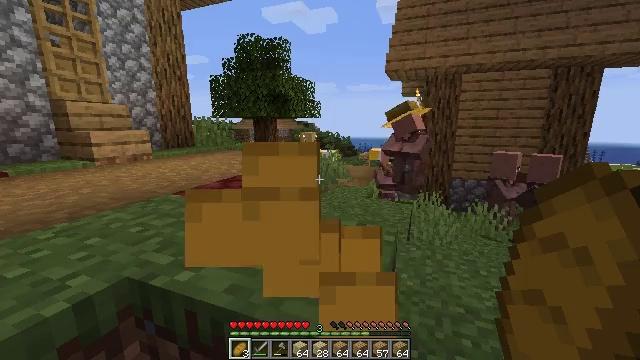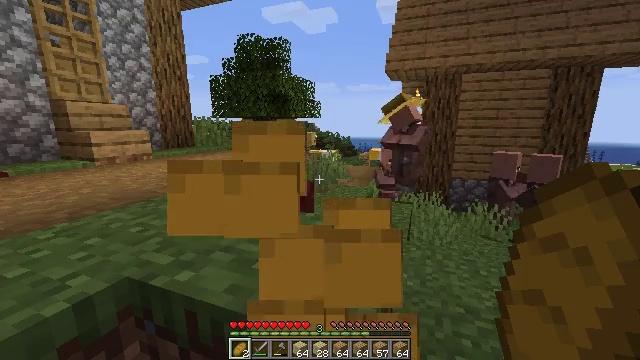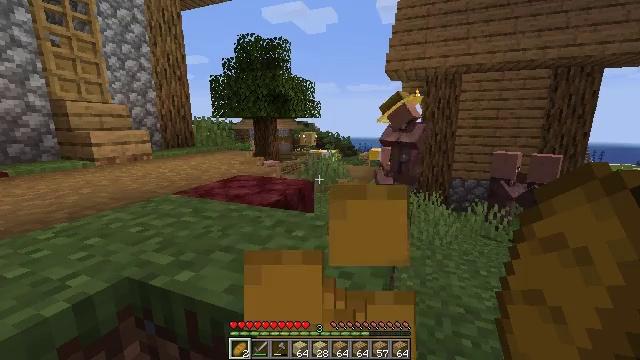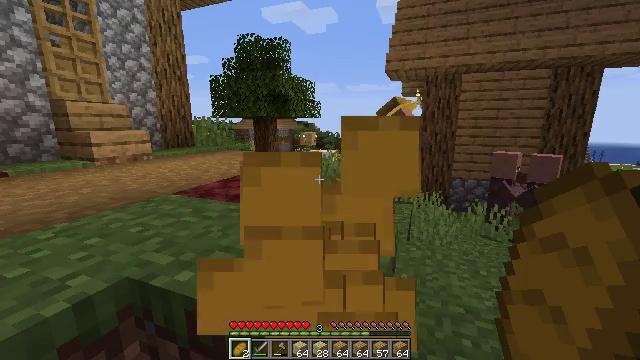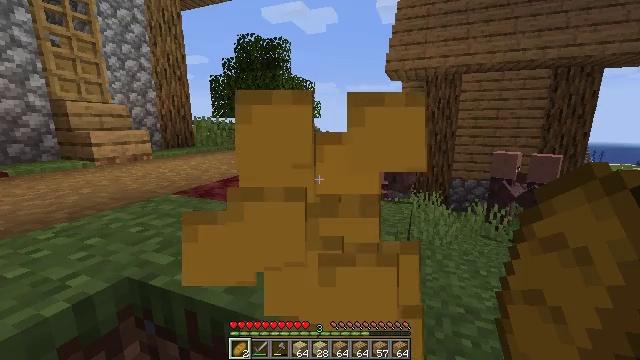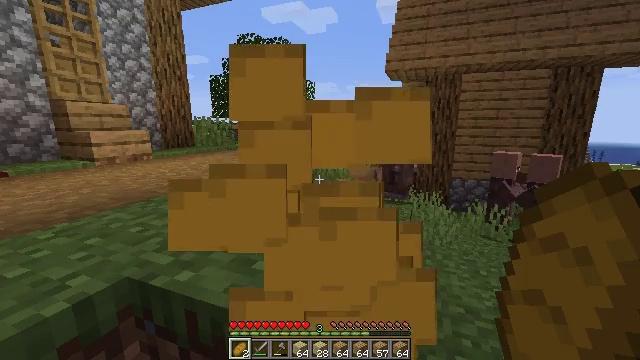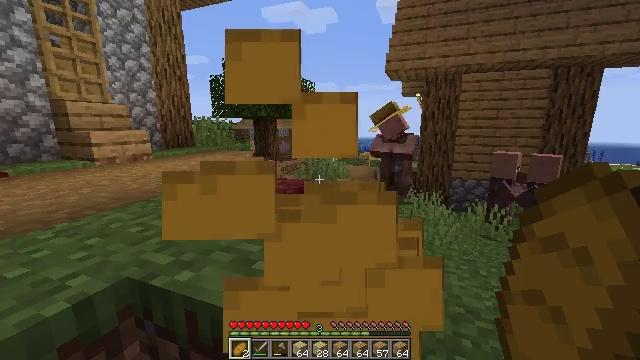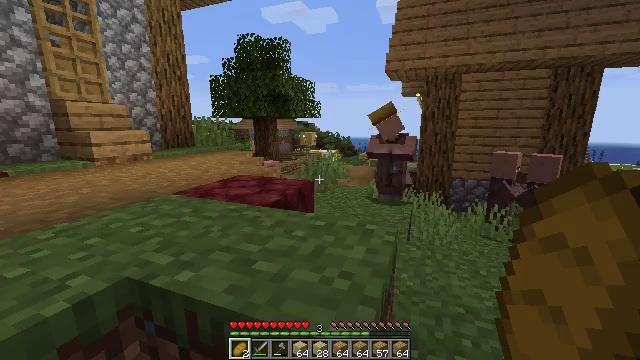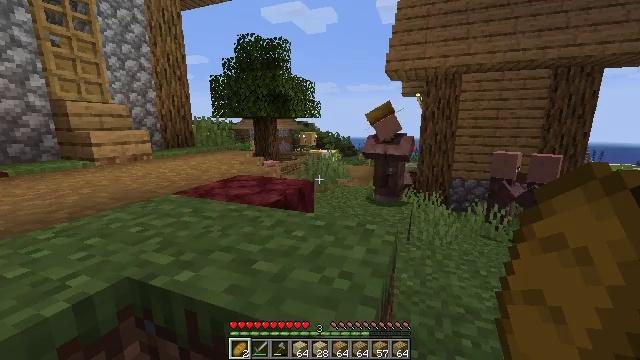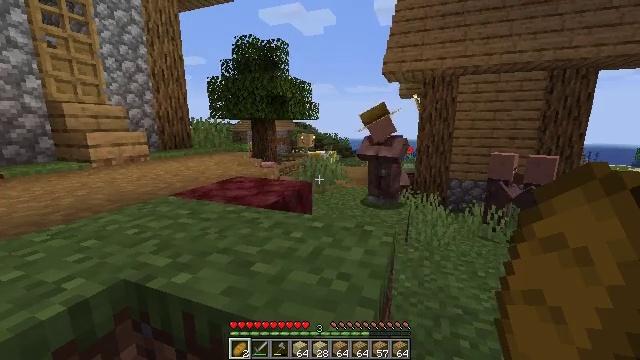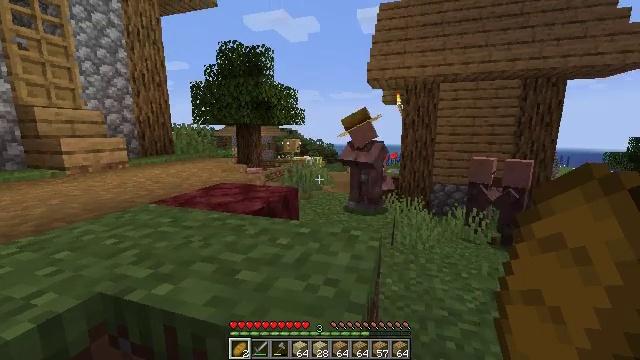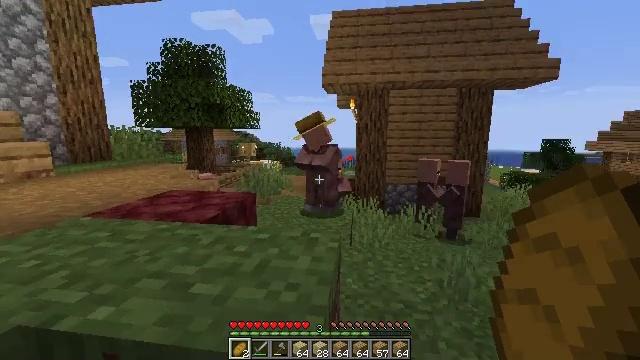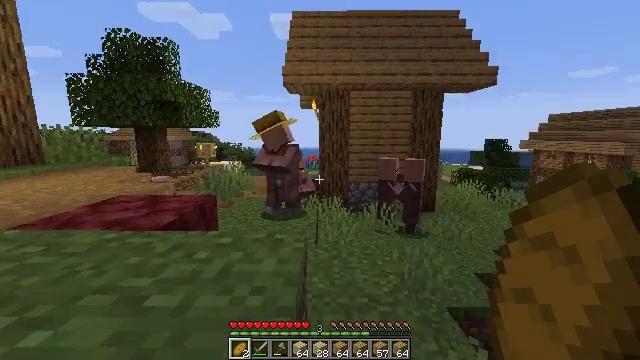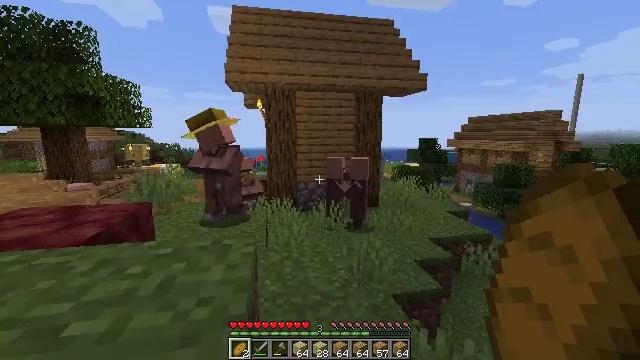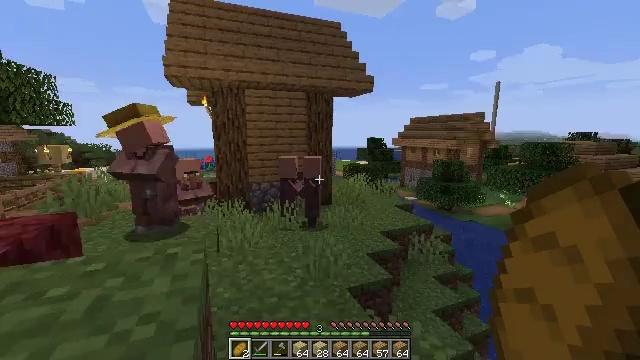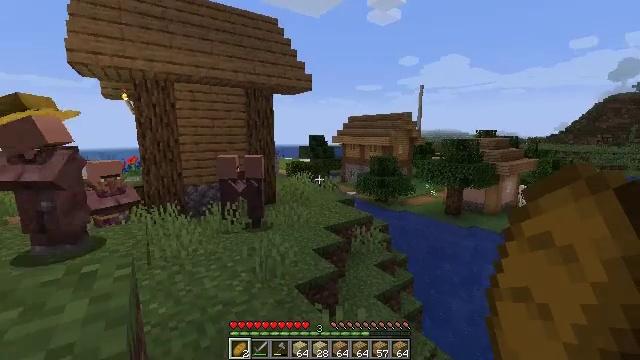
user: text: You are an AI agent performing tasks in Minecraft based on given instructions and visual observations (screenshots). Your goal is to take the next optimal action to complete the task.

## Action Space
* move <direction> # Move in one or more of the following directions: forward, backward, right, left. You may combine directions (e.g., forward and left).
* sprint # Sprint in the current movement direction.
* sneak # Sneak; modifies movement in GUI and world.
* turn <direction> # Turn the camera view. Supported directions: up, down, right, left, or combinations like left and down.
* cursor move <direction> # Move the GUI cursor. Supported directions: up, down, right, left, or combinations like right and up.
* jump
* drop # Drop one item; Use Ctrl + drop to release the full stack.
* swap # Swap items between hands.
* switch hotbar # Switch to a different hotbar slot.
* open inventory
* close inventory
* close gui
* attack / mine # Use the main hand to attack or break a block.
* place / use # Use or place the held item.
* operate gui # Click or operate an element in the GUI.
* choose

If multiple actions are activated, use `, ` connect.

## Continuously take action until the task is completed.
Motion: motion action
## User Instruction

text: Break the stone brick stairs.
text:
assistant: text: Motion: use / place
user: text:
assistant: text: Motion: use / place
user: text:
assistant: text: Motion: use / place
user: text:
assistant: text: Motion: use / place
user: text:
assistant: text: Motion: use / place
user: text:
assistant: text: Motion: use / place
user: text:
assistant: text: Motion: use / place
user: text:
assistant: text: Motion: use / place
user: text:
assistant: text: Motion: no_op
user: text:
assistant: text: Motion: turn right and up
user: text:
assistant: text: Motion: turn right
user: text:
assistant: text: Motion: turn right
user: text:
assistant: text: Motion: turn right
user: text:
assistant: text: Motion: turn right
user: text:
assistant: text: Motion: turn right
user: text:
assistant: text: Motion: turn right
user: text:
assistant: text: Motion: no_op
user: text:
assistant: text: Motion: no_op
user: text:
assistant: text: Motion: no_op
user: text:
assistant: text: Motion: no_op
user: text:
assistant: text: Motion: no_op
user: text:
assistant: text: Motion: no_op
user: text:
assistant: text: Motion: no_op
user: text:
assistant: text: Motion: turn down
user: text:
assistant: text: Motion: turn down
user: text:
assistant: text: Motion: no_op
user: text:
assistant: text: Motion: no_op
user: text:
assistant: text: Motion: no_op
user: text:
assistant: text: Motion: no_op
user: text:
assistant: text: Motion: no_op